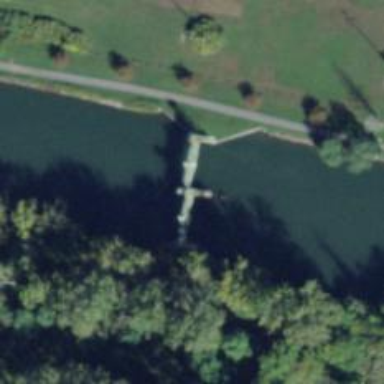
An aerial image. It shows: Lock gate on waterway.